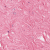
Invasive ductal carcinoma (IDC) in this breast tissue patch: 0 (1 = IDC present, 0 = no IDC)